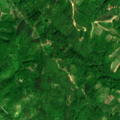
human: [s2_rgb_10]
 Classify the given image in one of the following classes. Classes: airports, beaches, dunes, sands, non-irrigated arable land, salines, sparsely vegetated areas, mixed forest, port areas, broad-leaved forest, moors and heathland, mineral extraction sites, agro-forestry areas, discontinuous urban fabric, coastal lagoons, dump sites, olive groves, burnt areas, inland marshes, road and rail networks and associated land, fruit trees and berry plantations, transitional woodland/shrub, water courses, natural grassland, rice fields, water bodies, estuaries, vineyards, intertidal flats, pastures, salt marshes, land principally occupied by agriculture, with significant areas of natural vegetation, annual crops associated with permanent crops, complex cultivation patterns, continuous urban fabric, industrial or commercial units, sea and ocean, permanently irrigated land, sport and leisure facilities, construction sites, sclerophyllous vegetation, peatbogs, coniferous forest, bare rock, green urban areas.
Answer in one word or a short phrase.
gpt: complex cultivation patterns, land principally occupied by agriculture, with significant areas of natural vegetation, broad-leaved forest